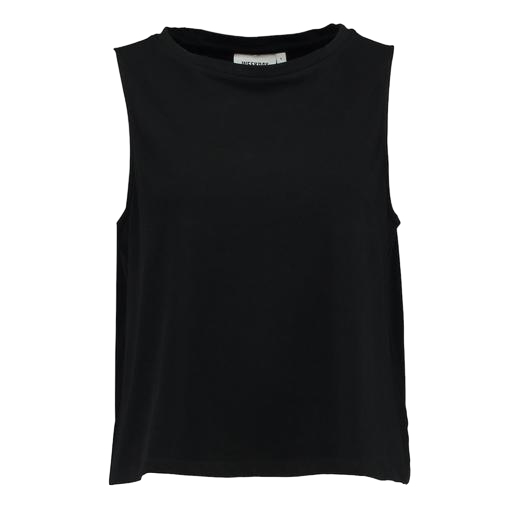
sleeveless tee, black muscle tee, blanche women’s black tank top, white background